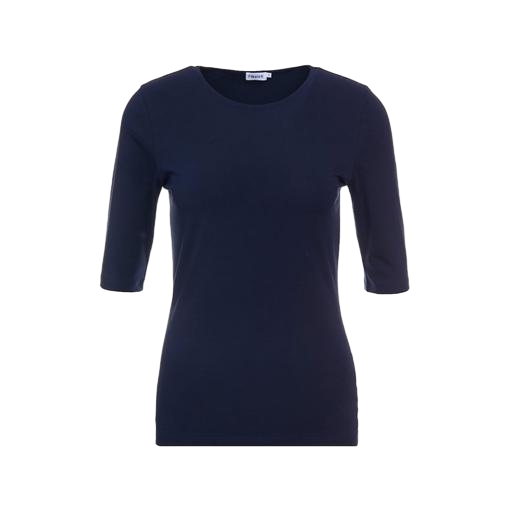
three-quarter sleeved jersey top, slim fit t-shirt, blue t-shirt only macy, white background